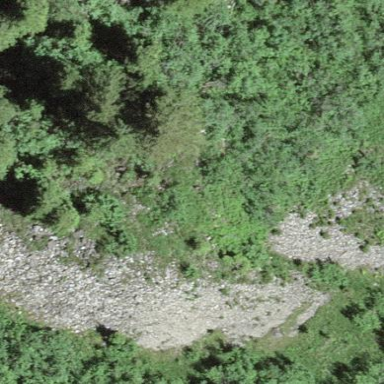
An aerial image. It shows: Natural scree.